Question: I have a task list, and have defined each list item in list_item.xml as follows
'''
<RelativeLayout xmlns:android="http://schemas.android.com/apk/res/android"
android:layout_width="fill_parent"
android:layout_height="wrap_content"
android:orientation="horizontal" >
<ImageView
android:id="@+id/list_overdue_pic"
android:layout_width="wrap_content"
android:layout_height="wrap_content"
android:layout_alignParentRight="true"
android:layout_alignParentTop="true"
android:background="@drawable/overdue"
android:visibility="invisible" />
<RelativeLayout
xmlns:android="http://schemas.android.com/apk/res/android"
android:layout_width="fill_parent"
android:layout_height="wrap_content"
android:orientation="horizontal"
android:padding="5dp" >
<CheckBox
android:id="@+id/list_done"
android:layout_width="wrap_content"
android:layout_height="wrap_content"
android:layout_alignParentLeft="true"
android:paddingRight="5dp"
android:gravity="center_vertical" />
<LinearLayout
android:layout_width="fill_parent"
android:layout_height="wrap_content"
android:layout_toRightOf="@+id/list_done"
android:orientation="vertical" >
<RelativeLayout
android:layout_width="fill_parent"
android:layout_height="wrap_content"
android:orientation="horizontal" >
<TextView
android:id="@+id/list_title"
android:layout_width="wrap_content"
android:layout_height="wrap_content"
android:paddingRight="10dp"
android:textColor="@color/white"
android:textSize="18dp"
android:textStyle="bold" />
<ImageView
android:id="@+id/list_note_pic"
android:layout_width="wrap_content"
android:layout_height="wrap_content"
android:layout_centerInParent="true"
android:layout_toRightOf="@+id/list_title"
android:background="@drawable/note" />
</RelativeLayout>
<LinearLayout
android:layout_width="fill_parent"
android:layout_height="wrap_content"
android:orientation="horizontal" >
<TextView
android:id="@+id/list_prio"
android:layout_width="wrap_content"
android:layout_height="wrap_content"
android:textSize="17dp"
android:textStyle="bold" />
<TextView
android:id="@+id/list_due_date"
android:layout_width="wrap_content"
android:layout_height="wrap_content"
android:textSize="17dp"
android:visibility="gone" />
<TextView
android:id="@+id/list_calendar"
android:layout_width="wrap_content"
android:layout_height="wrap_content"
android:textSize="17dp"
android:visibility="gone" />
</LinearLayout>
<TextView
android:id="@+id/list_note"
android:layout_width="fill_parent"
android:layout_height="wrap_content"
android:textSize="15dp" />
</LinearLayout>
</RelativeLayout>
'''
The resulting list item looks like this:

The problem is that with the CheckBox in the xml, I am unable to select any list item. Clicking on the list item should call onListItemClick however it does nothing. If I add
> android:visibility="gone"
To the CheckBox, I am able to click items as I please. Why is the CheckBox ruining this ability?
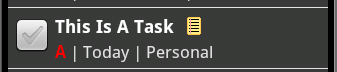
Answer: The key to solving this is to add the
'''
android:focusable="false"
'''
attribute to the CheckBox. Once this is added, the CheckBox will stop stealing the clickibility from the list items, and you will be able to both tap the CheckBox, and select individual list items.